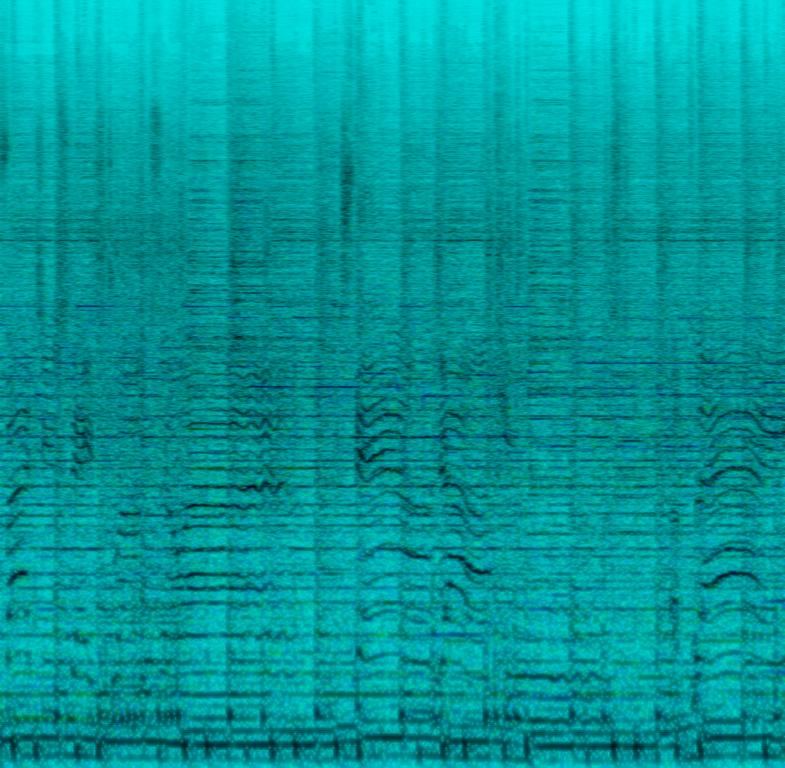
A male and female singer sing this vocal duet. The song is medium fast tempo with a guitar accompaniment, steady drumming rhythm with exciting drum rolls, cymbals crashes and a percussive bass line. The song is romantic and exciting. The song is retro pop with a bad audio quality.